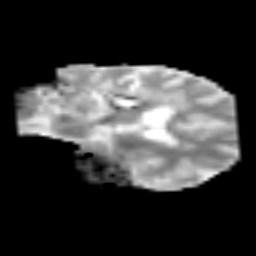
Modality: MD
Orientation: coronal
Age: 51
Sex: female
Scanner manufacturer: siemens
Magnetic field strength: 3 T
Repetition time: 3.2 s
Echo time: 0.081 s